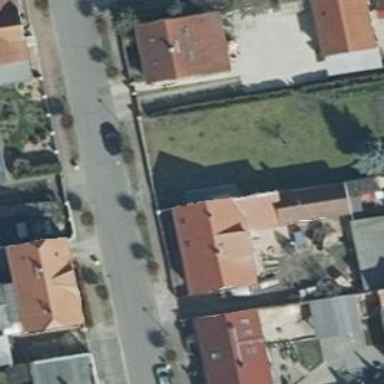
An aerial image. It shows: Simple and straightforward house.